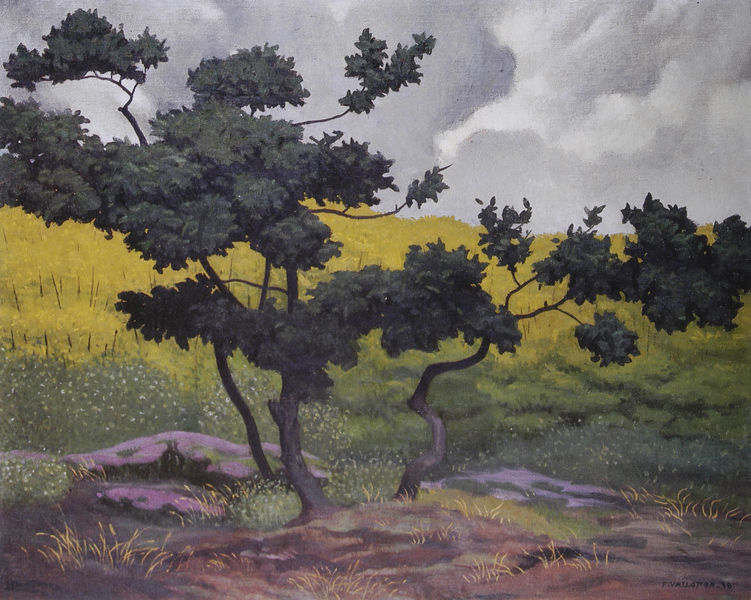
Titel: Komponierte Landschaft: ein Gehölz
Künstler: Félix Vallotton
Standort: Schweiz
Institution: Privatsammlung
Schlagwörter: baum, blau, blätter, felsen, gestein, gewitter, himmel, laub, schatten, wasser, weiß, wolken, bäume, gelb, grün, impressionismus, landschaft, ocker, äste, ausschnitt, blumen, braun, grau, licht, schwarz, blüten, gras, rasen, wiese, wolke, beige, malerei, stein, steine, bild, signatur, öl, ast, baumstamm, erde, feld, felder, gräser, halme, horizontlinie, hügel, natur, stamm, wind, zweige, busch, boden, land, blatt, pflanzen, krone, rosa, anhöhe, sommer, moderne, acker, getreide, korn, fels, farbe, lila, violett, ölgemälde, sturm, stämme, unwetter, wetter, blue, white, black, country, dark, gold, gray, green, grey, painting, yellow, detail, flowers, brown, stimmung, blumenwiese, grashalme, raps, gauguin, regen, gogh, heide, regnerisch, bewölktt, bewölkung, erdboden, feuchtigkeit, paul, geld, gewitterwolken, landaschaft, zweig, draußen, gewunden, wood, flower, moor, cloud, clouds, rock, rocks, sky, stone, tree, field, hill, landscape, nature, orange, sun, trees, kühl, landwirtschaft, america, autumn, grass, light, plants, drawing, hillside, purple, shadow, lift, twisted, cloudy, storm, scene, fence, meadow, violet, gabelung, dirt, outside, rural, wachsen, leaves, pastoral, trunk, ground, crop, rain, rapsfeld, lines, american, bush, branches, beautiful, leaf, fields, canvas, paint, simple, soil, japan, felser, usschnitt, branch, rainy, weeds, terrain, earth, countryside, wheat, natural, lavender, trunks, ginster, wild, ideal, scenery, 1900, frle, wildflowers, g, bron, while, grain, twigs, idea, stems, fal, walley, no men, goldenrod, scen, leaft, brast, betch, heather, turnk, vailatton